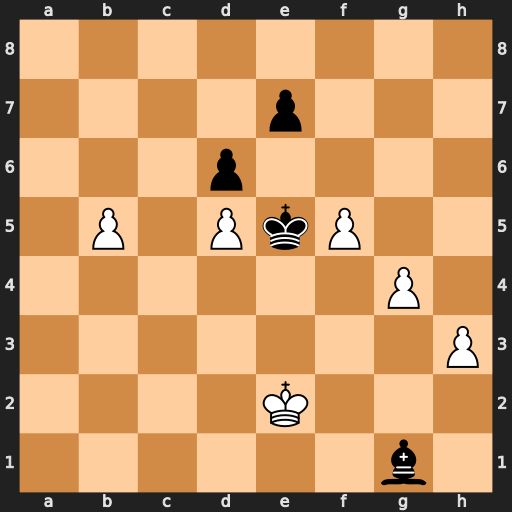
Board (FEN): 8/4p3/3p4/1P1PkP2/6P1/7P/4K3/6b1
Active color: w
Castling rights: -
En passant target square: -
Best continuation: Kf3 Kxd5 h4 Ke5 h5 d5 h6 Kf6 g5+ Kxg5 h7